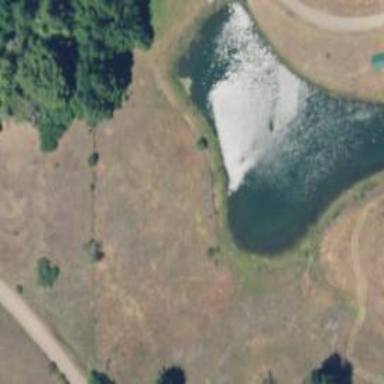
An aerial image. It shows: Water pond in the natural surroundings. The pond is categorized in the land use as reservoir for water storage.